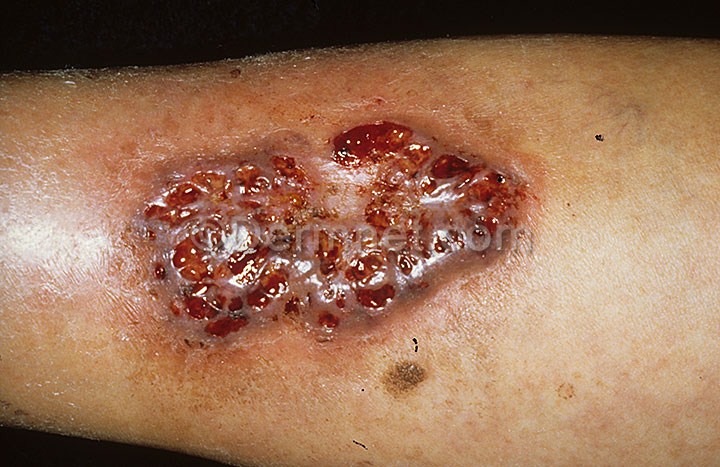
Disease: Vasculitis Photos